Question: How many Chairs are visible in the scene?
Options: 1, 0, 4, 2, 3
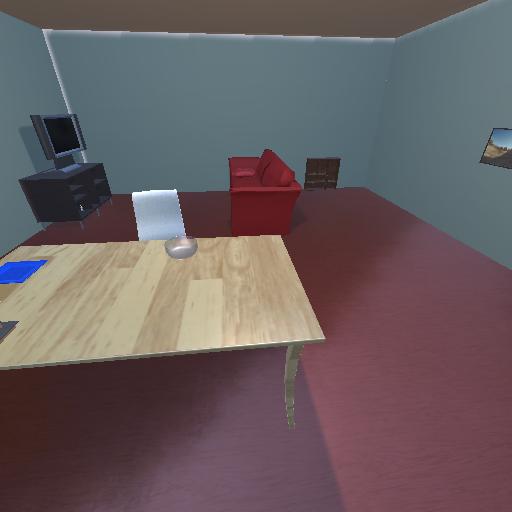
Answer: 1